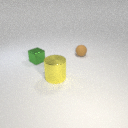
small green metal cube behind large yellow metal cylinder